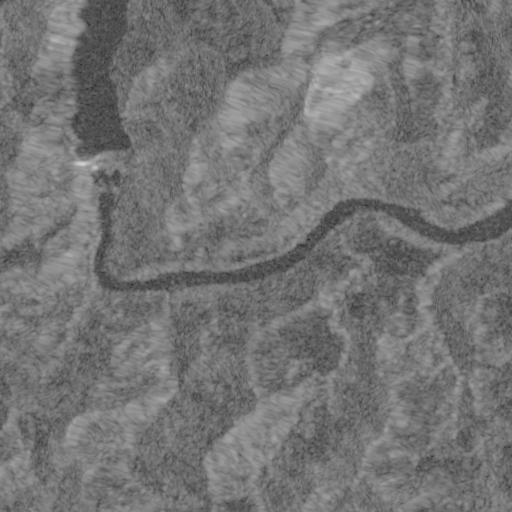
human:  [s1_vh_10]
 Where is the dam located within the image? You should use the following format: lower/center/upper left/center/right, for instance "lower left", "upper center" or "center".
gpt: The dam is located in the upper left of the image.
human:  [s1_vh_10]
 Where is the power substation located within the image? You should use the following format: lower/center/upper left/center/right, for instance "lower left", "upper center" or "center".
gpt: The power substation is located in the center left of the image.
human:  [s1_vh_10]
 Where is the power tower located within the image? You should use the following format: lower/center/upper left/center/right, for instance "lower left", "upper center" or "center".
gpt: The power tower is located in the center left of the image.
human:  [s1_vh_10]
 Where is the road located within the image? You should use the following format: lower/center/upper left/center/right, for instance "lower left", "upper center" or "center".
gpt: There is no road in the image.

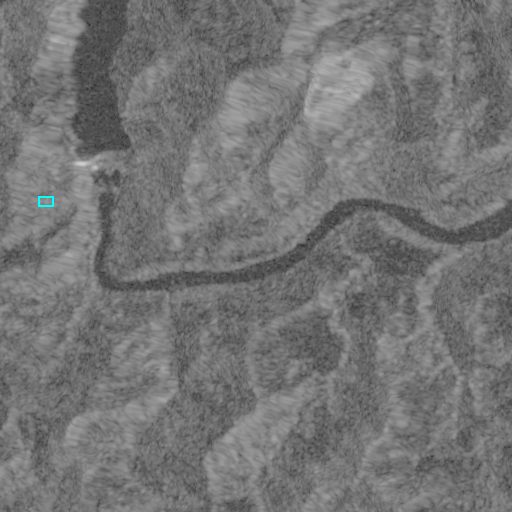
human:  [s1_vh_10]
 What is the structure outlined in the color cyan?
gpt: The structure outlined in cyan is a power substation.
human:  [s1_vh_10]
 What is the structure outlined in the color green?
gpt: There is no green outline.